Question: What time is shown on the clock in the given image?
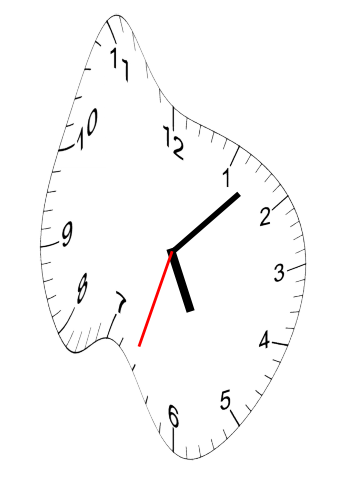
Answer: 05:07:33